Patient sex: F
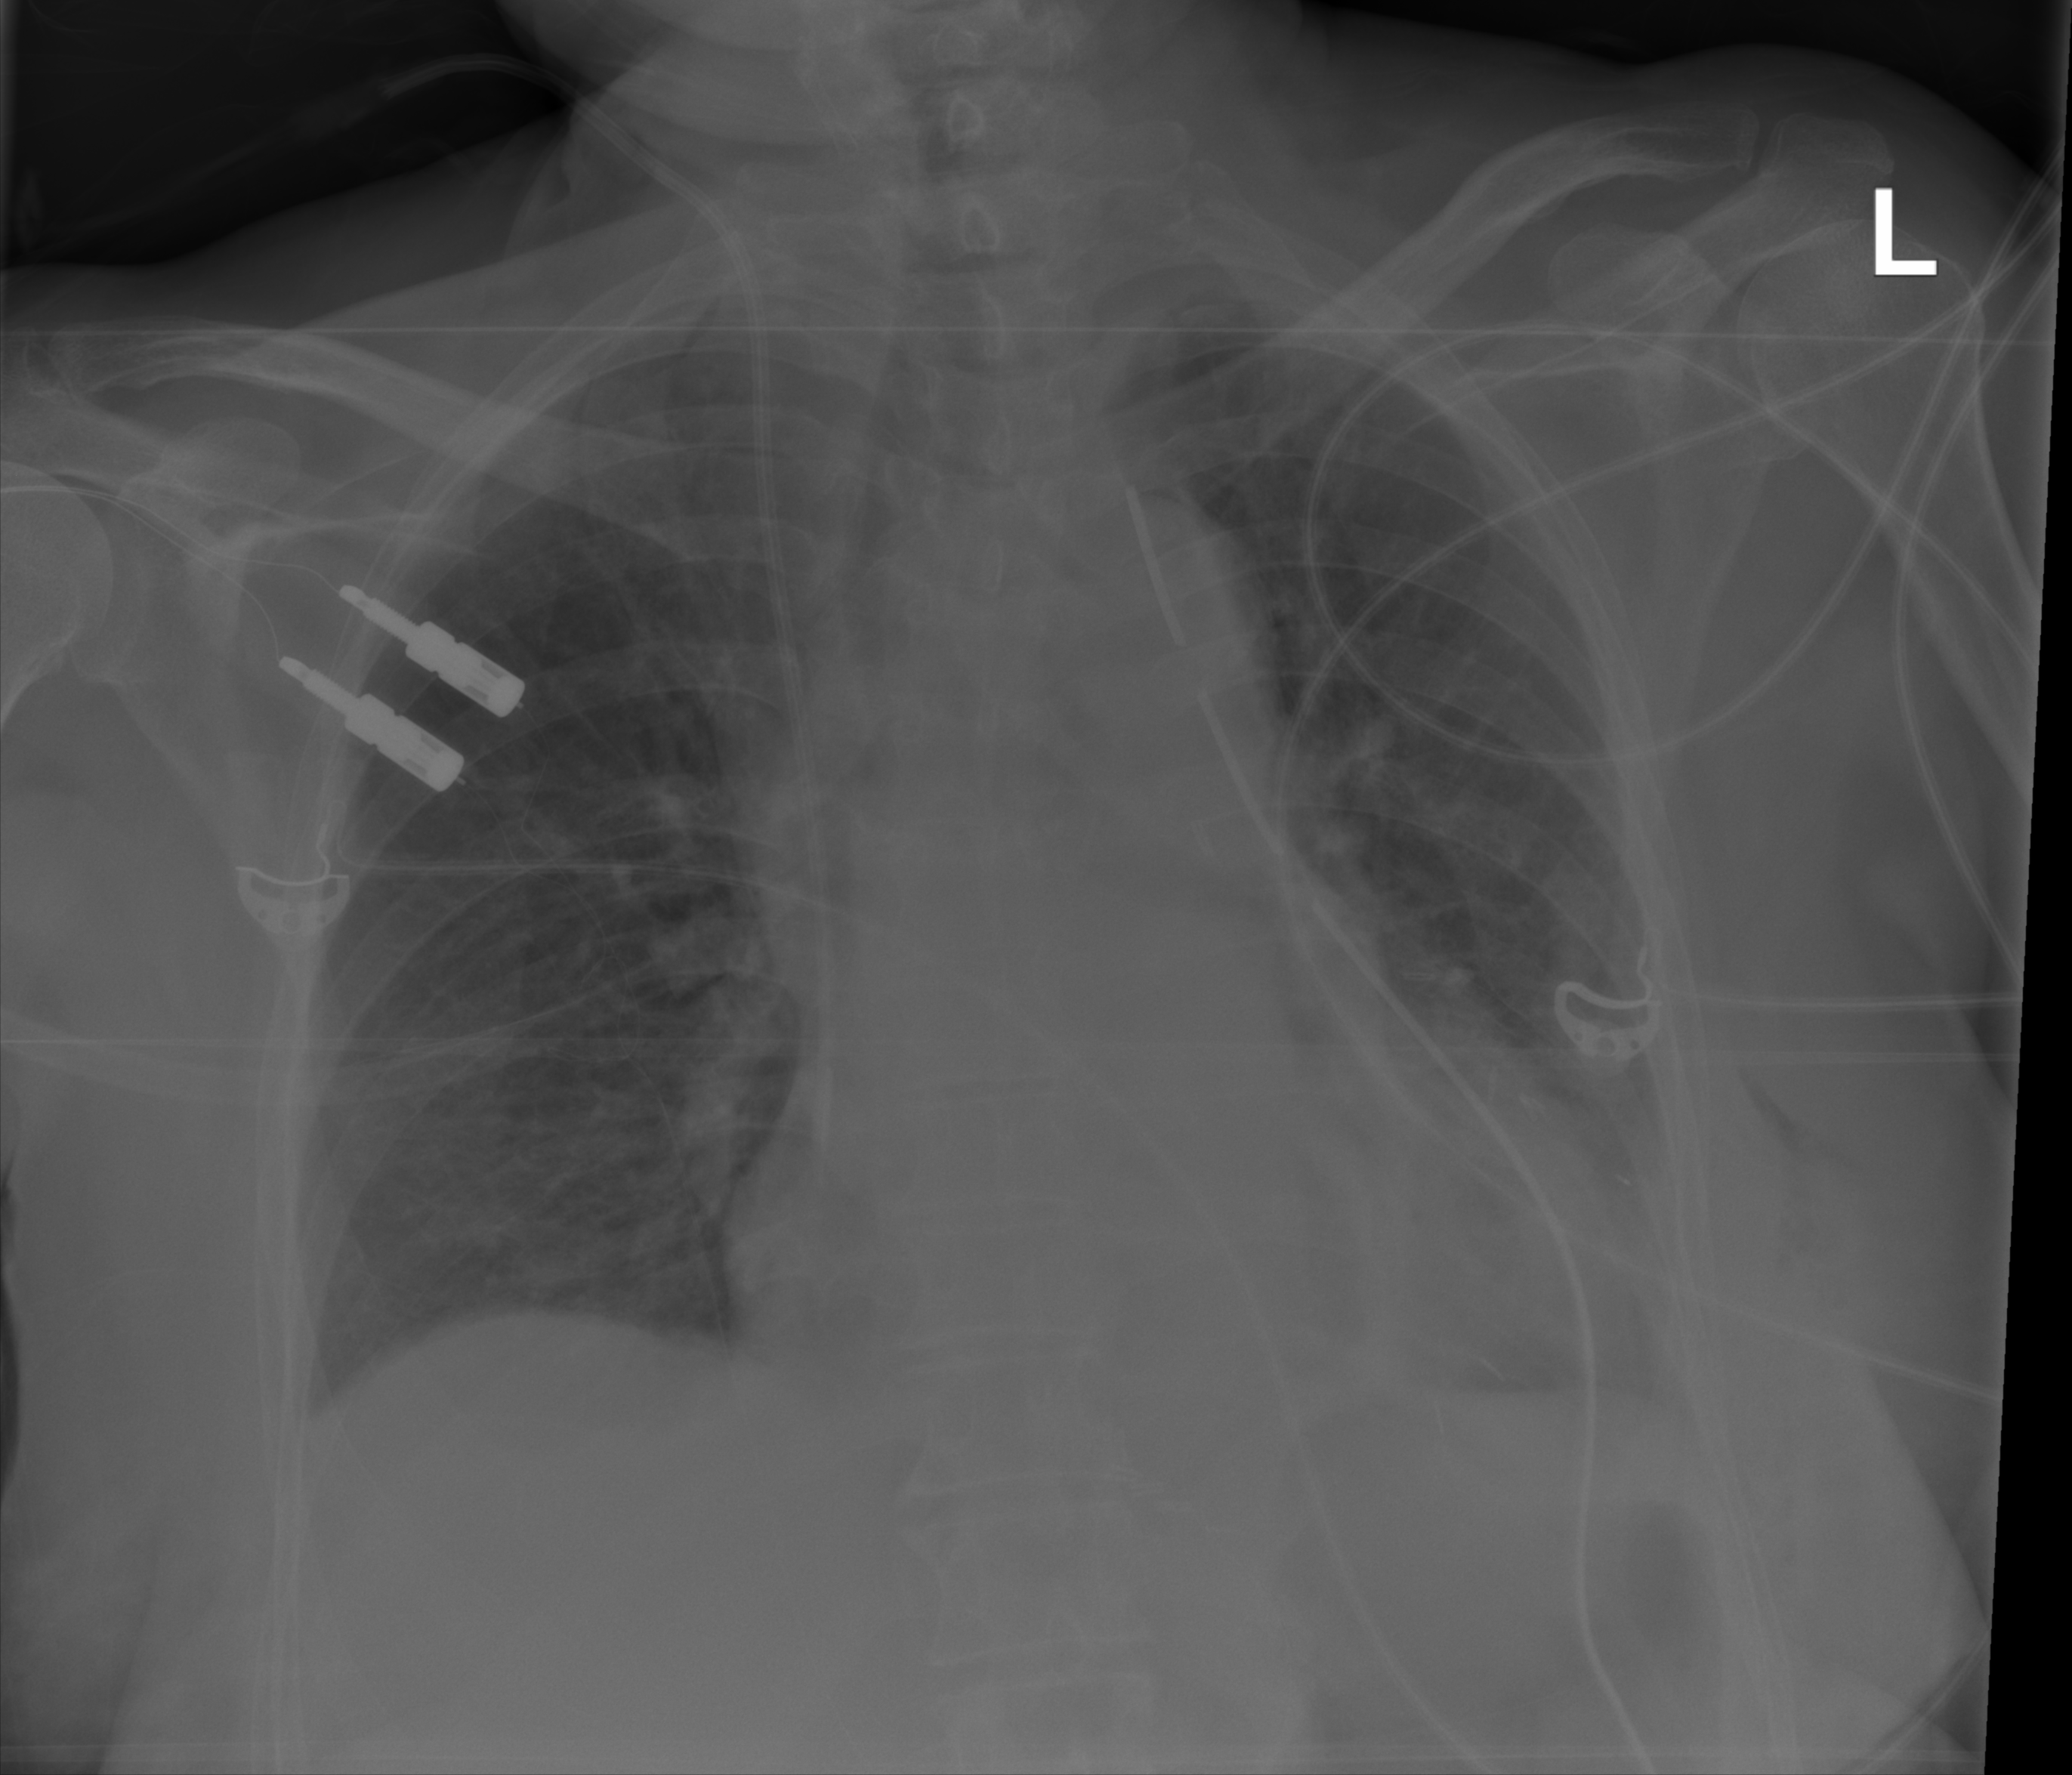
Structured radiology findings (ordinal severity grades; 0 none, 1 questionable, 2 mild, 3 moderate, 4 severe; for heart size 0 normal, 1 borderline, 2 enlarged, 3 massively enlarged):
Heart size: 1
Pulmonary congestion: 2
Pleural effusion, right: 0
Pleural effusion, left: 2
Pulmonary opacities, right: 1
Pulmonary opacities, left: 1
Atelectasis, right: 0
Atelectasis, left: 2